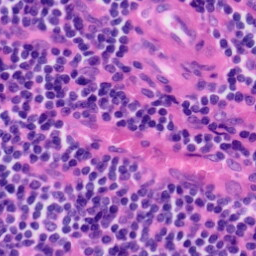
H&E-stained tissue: Tonsil